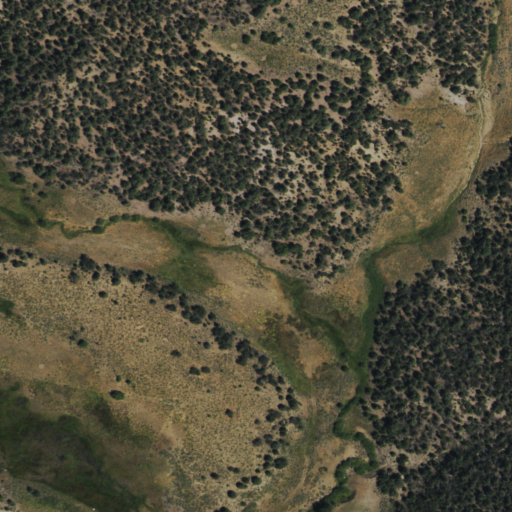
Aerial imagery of valley in Nevada named Hidden Canyon containing evergreen forest, shrub, deciduous forest, woody wetlands, and herbaceous wetlands